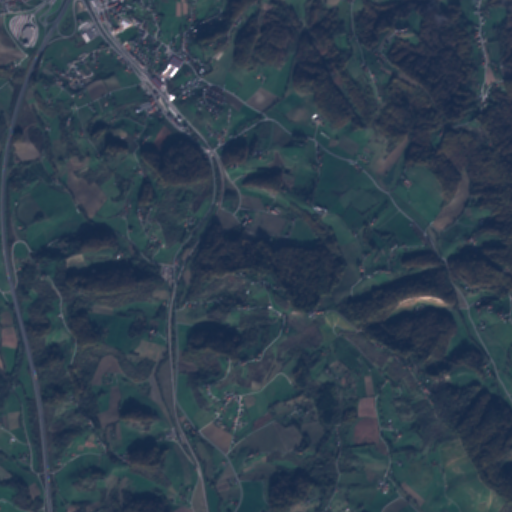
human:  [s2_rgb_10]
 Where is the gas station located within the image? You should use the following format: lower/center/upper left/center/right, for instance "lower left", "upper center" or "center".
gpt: The gas station is located in the upper left of the image.
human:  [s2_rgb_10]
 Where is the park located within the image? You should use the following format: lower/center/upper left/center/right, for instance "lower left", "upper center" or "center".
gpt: The park is located in the upper left of the image.
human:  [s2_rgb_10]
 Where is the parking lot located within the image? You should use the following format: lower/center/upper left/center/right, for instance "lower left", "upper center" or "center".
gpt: The parking lot is located in the upper left of the image.
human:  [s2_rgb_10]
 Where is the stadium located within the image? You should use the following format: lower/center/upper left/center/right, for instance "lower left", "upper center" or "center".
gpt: The stadium is located in the upper left of the image.
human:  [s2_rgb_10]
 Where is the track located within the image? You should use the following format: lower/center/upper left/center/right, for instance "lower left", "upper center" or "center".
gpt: The track is located in the upper left of the image.
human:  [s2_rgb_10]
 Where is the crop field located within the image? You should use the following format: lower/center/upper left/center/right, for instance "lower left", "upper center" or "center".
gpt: There is no crop field in the image.